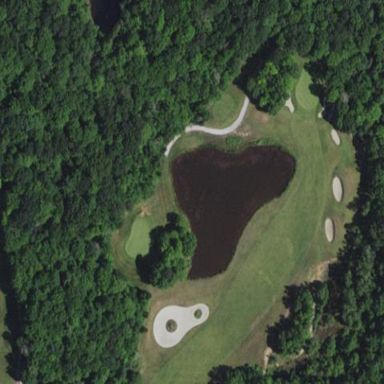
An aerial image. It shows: Scenic view of water hazard on golf course. The natural water feature adds beauty to the landscape.